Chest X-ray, PA view. Patient: 31 years old, sex M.
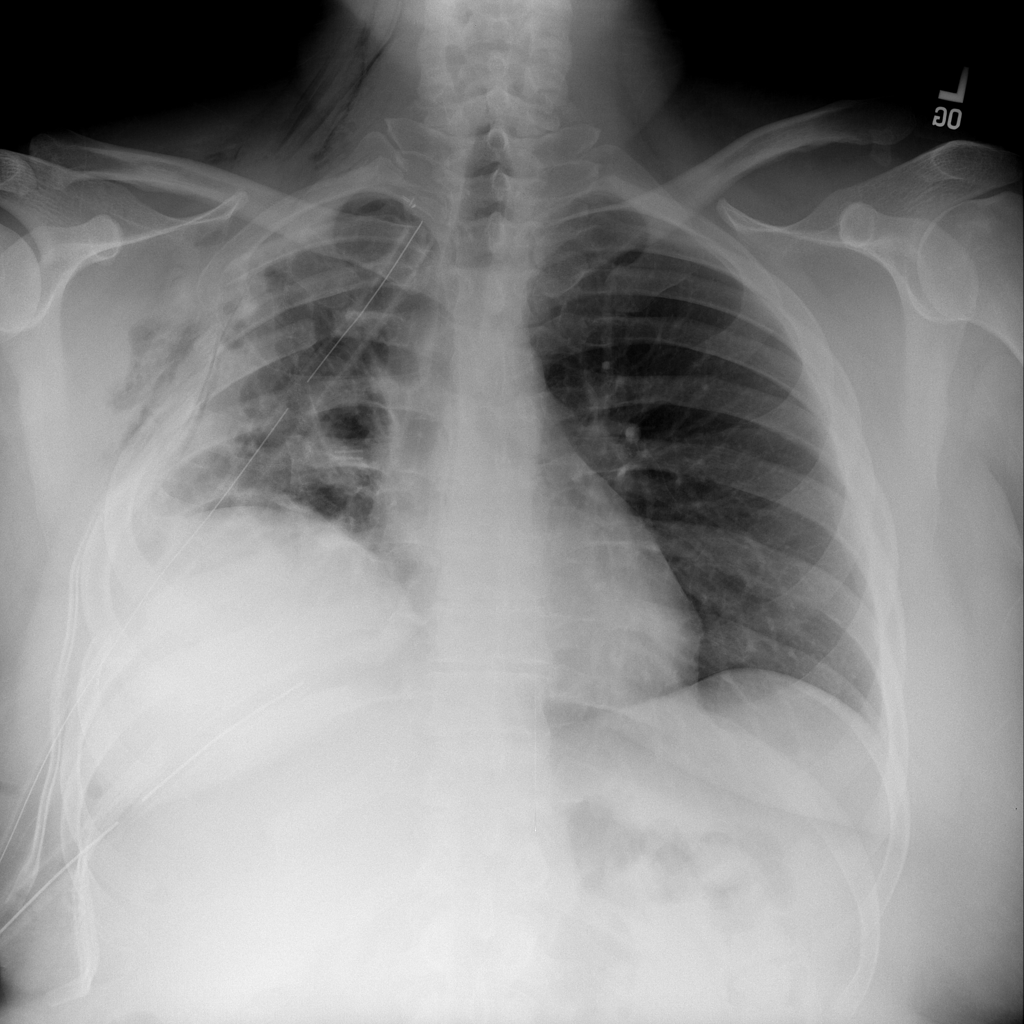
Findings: Pneumothorax